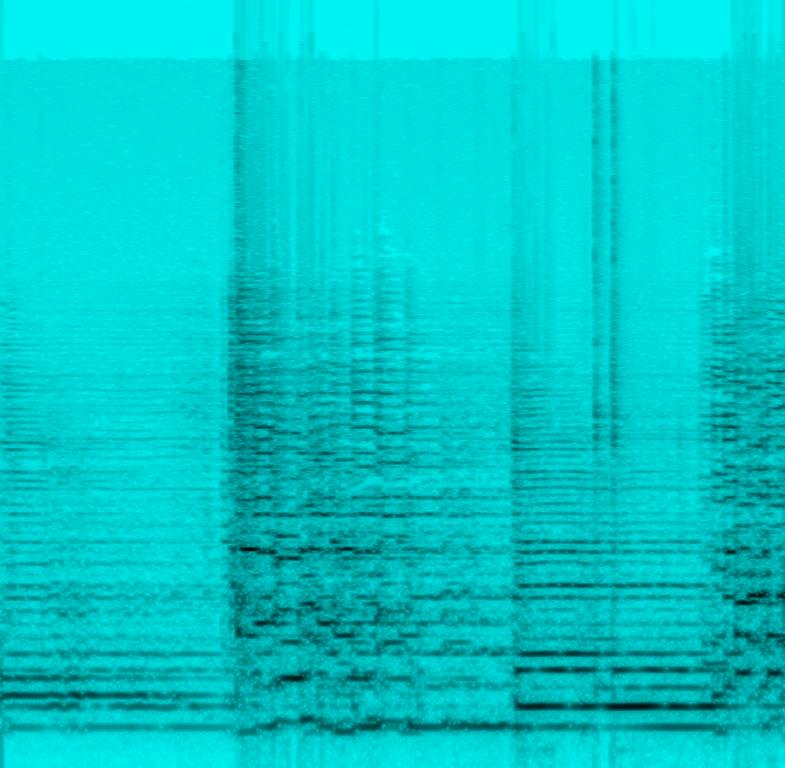
The song is an instrumental. The song is medium tempo with an amplified guitar solo lead, complete with knob flicking tones. The song is loud and energetic. The audio quality is poor and recorded live at home.